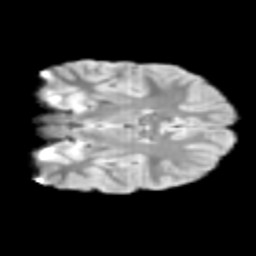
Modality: T2w
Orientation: coronal
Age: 10
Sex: male
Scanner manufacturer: siemens
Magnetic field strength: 3 T
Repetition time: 3.8 s
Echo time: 0.07 s